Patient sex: M
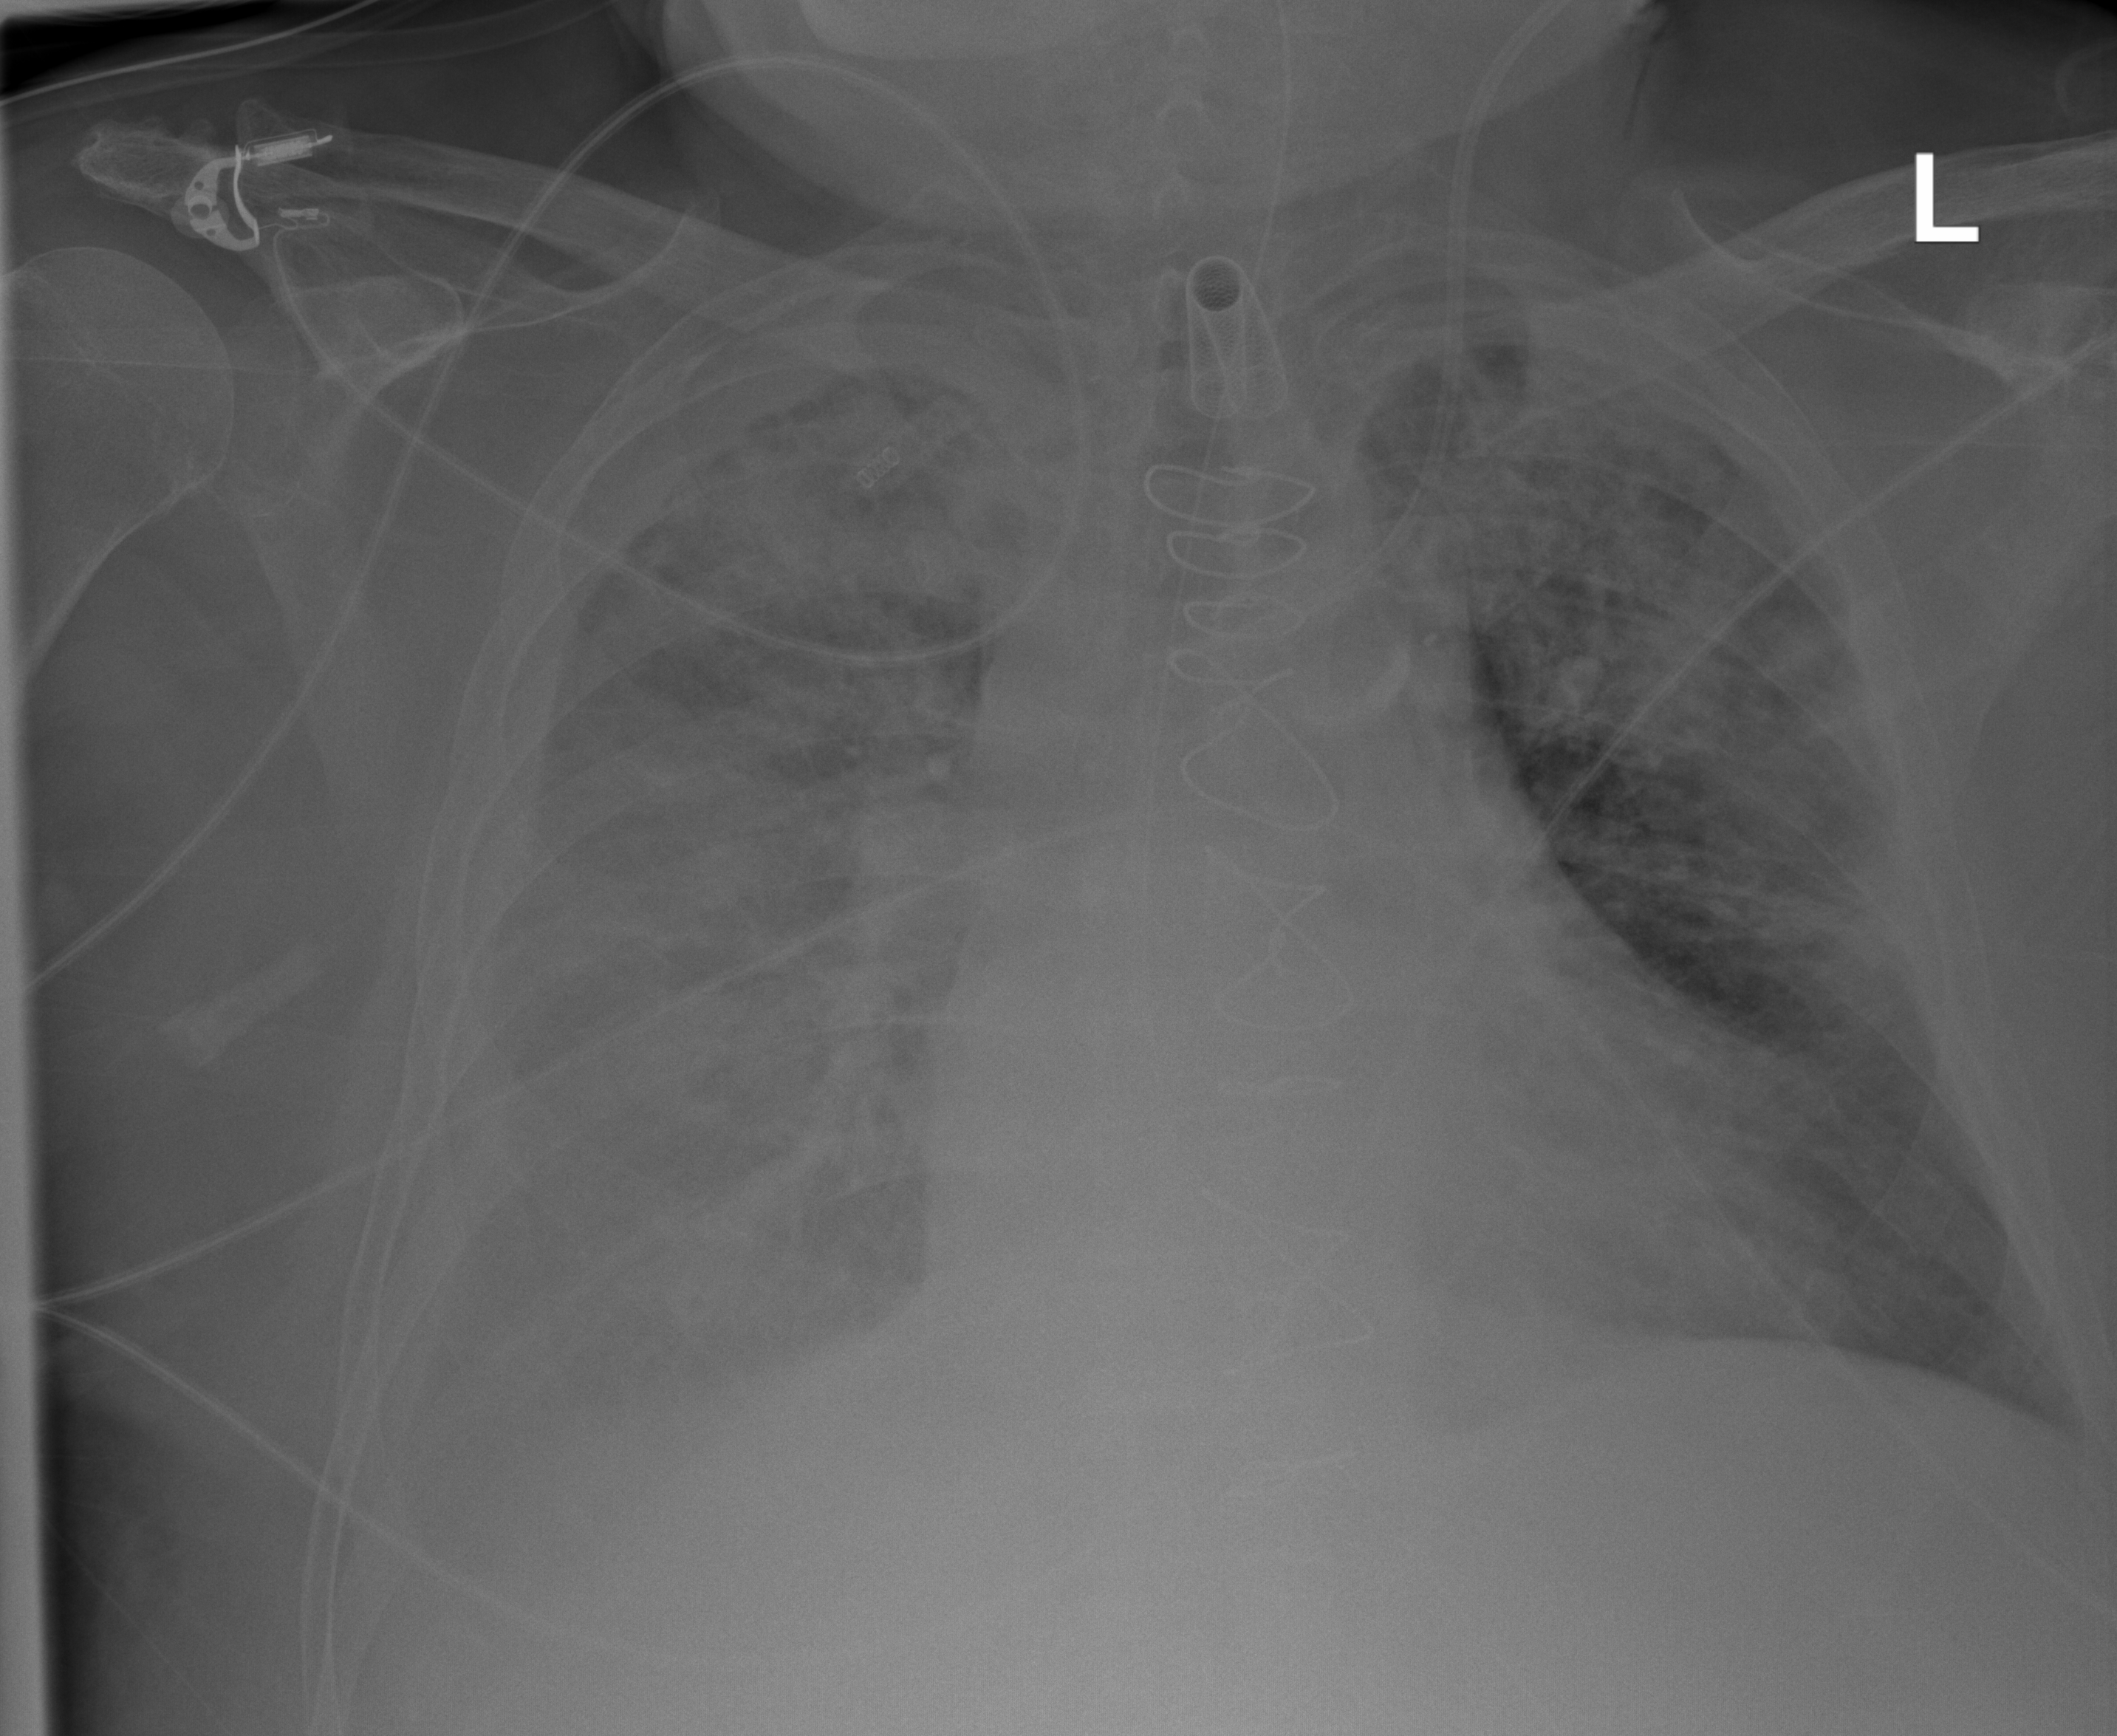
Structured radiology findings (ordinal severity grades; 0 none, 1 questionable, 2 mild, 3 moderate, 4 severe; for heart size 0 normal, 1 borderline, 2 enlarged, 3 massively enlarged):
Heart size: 1
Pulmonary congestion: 2
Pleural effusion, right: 3
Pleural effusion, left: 1
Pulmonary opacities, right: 3
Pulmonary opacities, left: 3
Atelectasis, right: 3
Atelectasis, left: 1